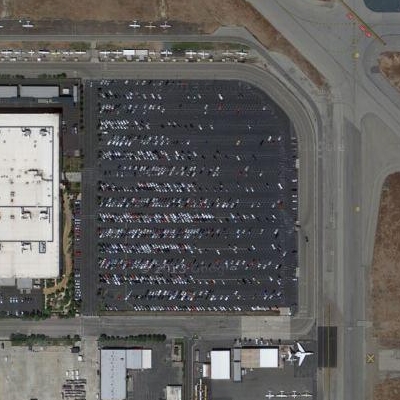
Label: gParking